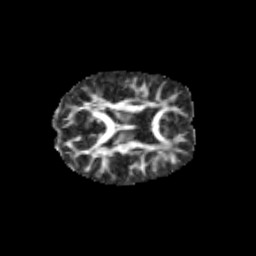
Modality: FA
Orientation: axial
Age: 10
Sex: female
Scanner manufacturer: siemens
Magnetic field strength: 3 T
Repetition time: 3.8 s
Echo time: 0.07 s